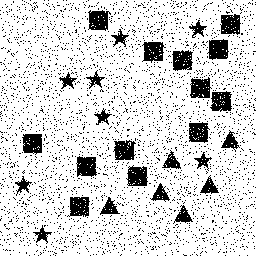
Squares: 13
Triangles: 6
Stars: 8
Total shapes: 27